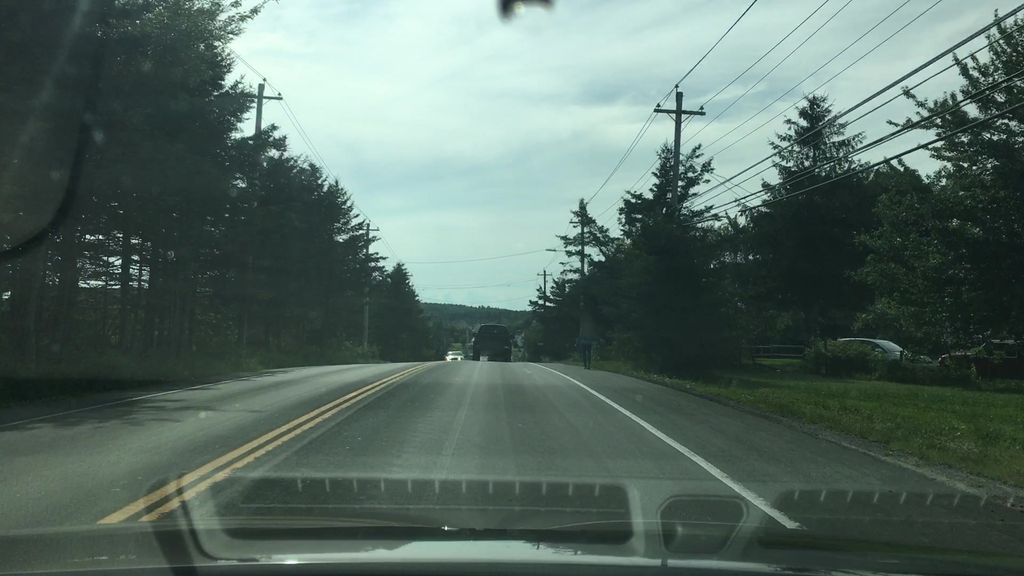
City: halifax